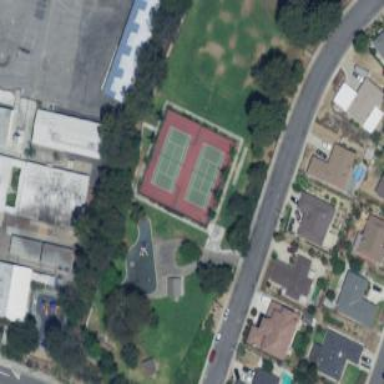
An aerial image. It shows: Tennis court on pitch designated for leisure land.